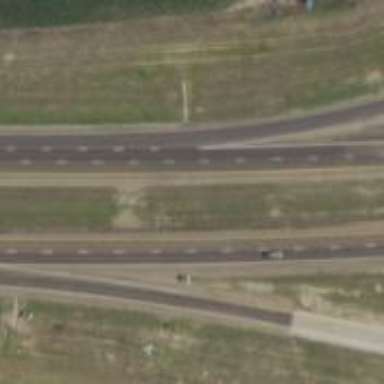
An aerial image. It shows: Dash road marking.